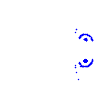
Particle: electron